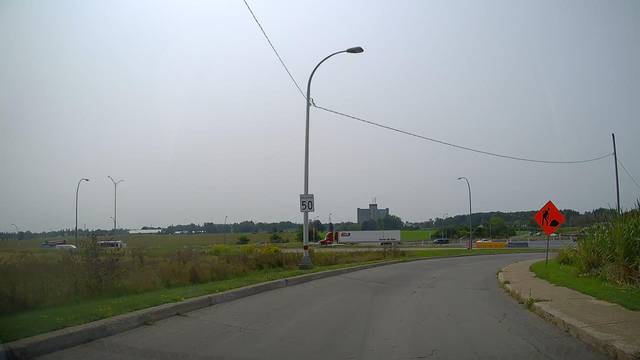
Region: Canada
Coordinates: 45.421, -73.944